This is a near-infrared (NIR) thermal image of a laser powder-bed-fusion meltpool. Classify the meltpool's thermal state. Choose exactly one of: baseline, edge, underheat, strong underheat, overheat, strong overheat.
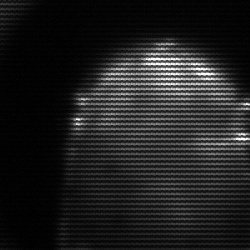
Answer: edge